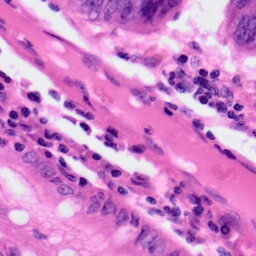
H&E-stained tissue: Colon